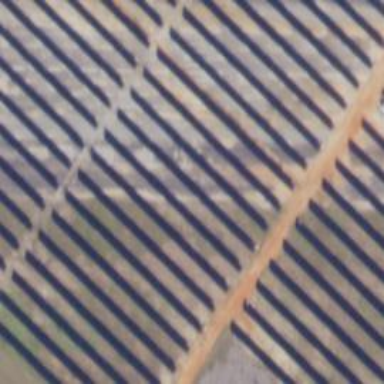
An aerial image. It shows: Solar power generator utilizing photovoltaic technology with solar photovoltaic panels.